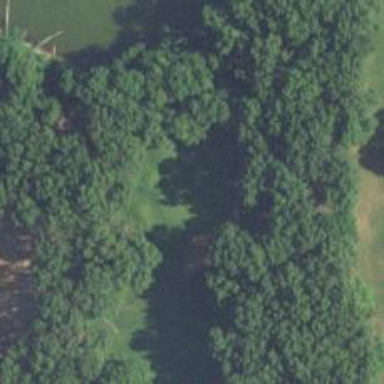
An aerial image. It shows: View of golf hole.